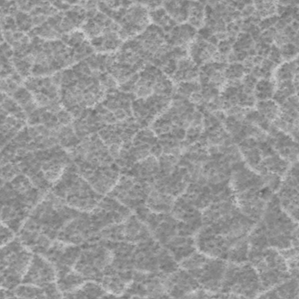
Label: frost